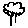
Label: tree